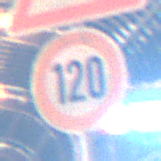
Verkehrszeichen: Geschwindigkeit120
Zusatzzeichen oben: FlugbetriebLinks
Umgebung: Indoor, Urban
Tageszeit: NotSpecified
Wetter: NotSpecified
Licht: Artificial
Jahreszeit: NotSpecified
Kontrast: MediumContrast